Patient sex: M
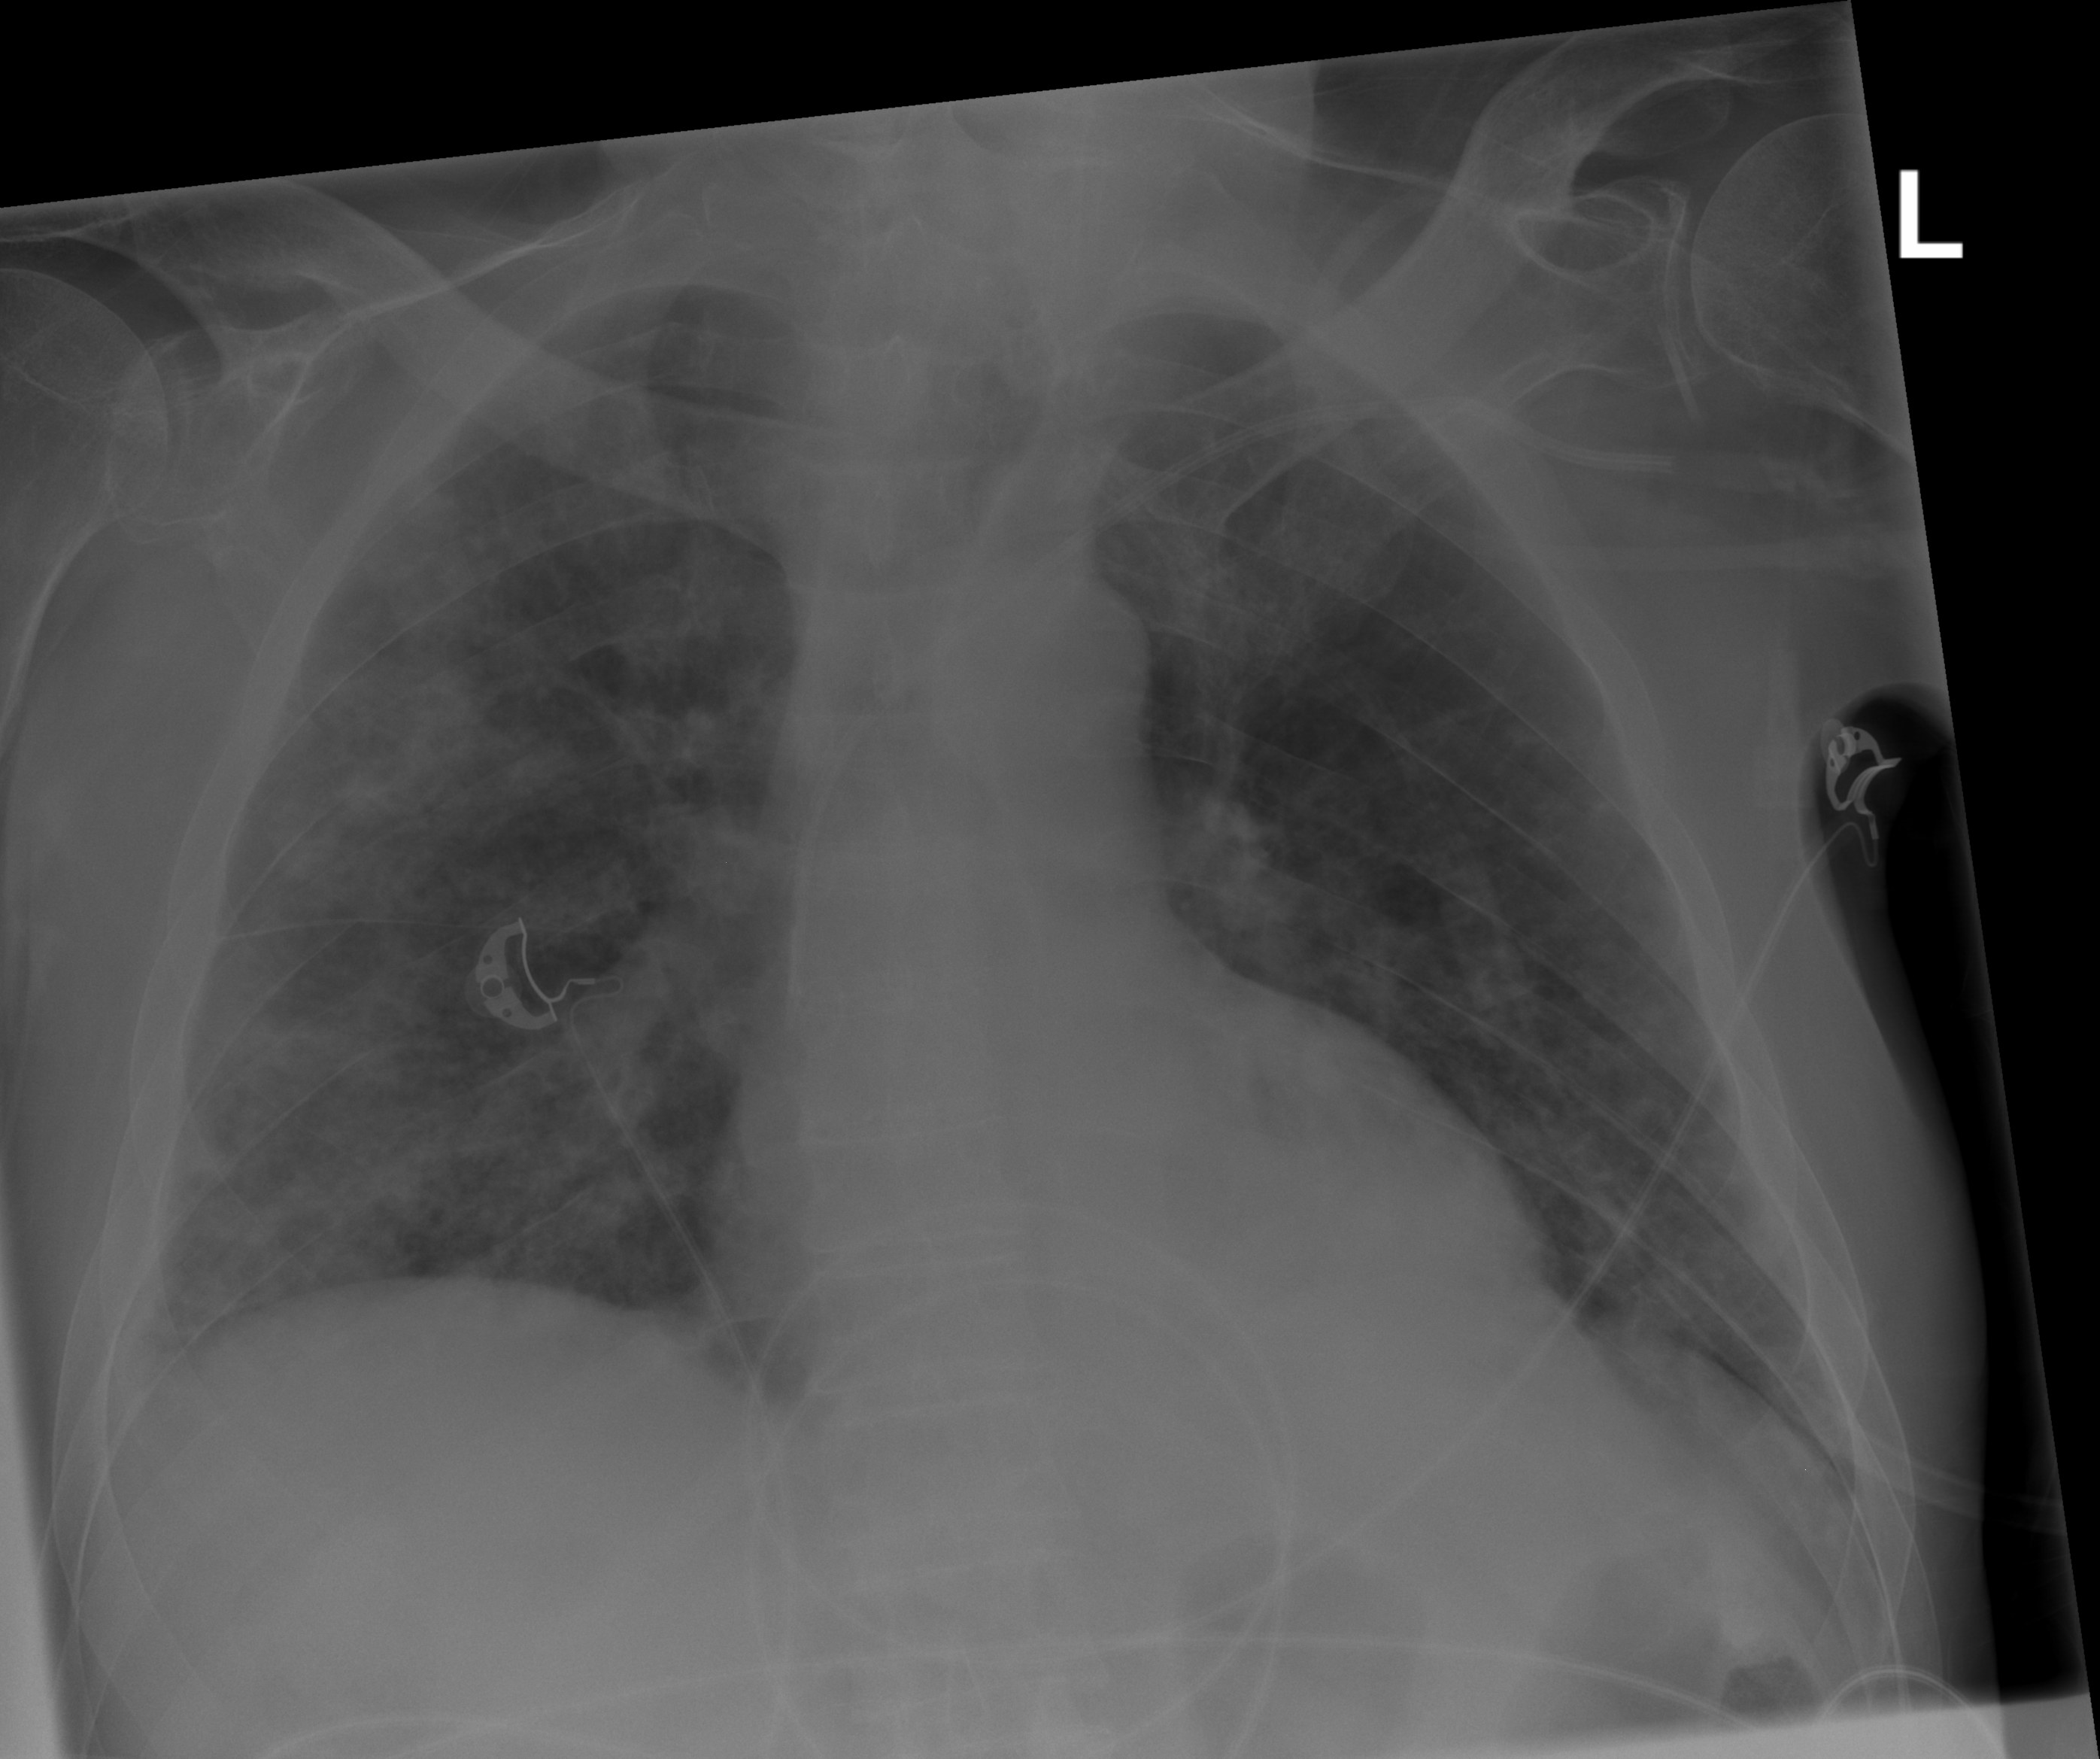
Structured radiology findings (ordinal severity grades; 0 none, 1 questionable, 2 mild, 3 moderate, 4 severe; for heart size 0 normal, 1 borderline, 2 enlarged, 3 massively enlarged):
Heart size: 0
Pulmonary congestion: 0
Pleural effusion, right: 0
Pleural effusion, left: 2
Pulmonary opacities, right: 2
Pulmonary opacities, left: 2
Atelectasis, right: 3
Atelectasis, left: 0